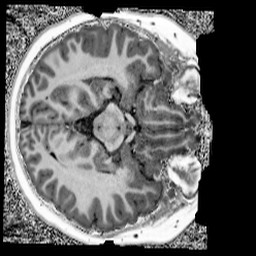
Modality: UNIT1
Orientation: axial
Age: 10
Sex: male
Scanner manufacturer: siemens
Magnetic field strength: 3 T
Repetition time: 4 s
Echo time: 0.00303 s